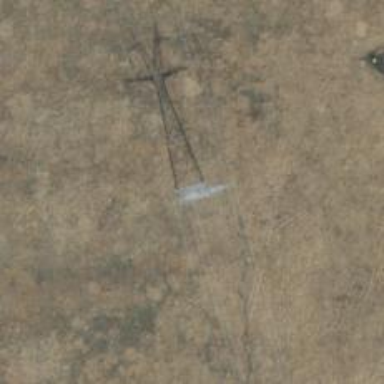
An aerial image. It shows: Power tower.